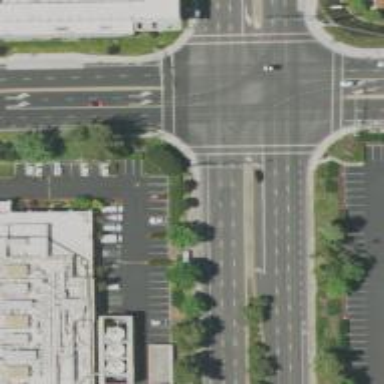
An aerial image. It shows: Asphalt footway with crossing.